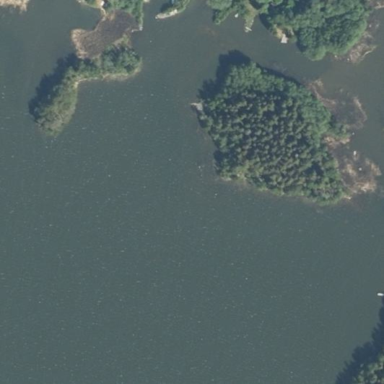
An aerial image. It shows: Islet.